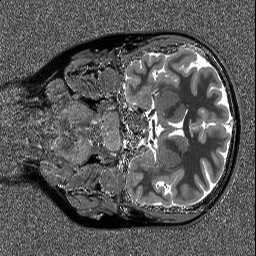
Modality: T1map
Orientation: coronal
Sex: female